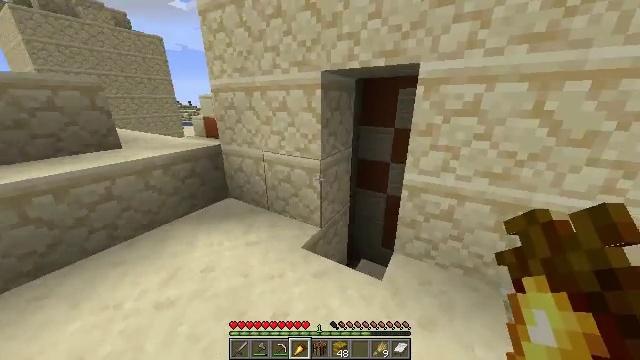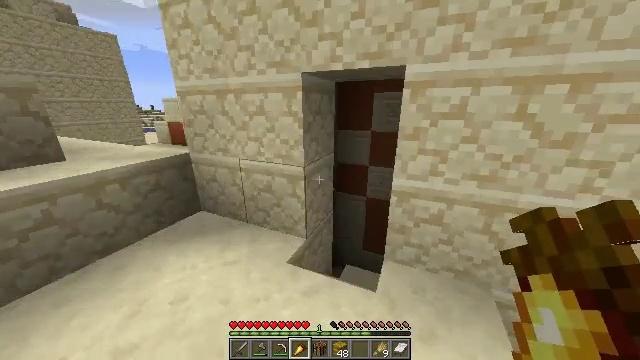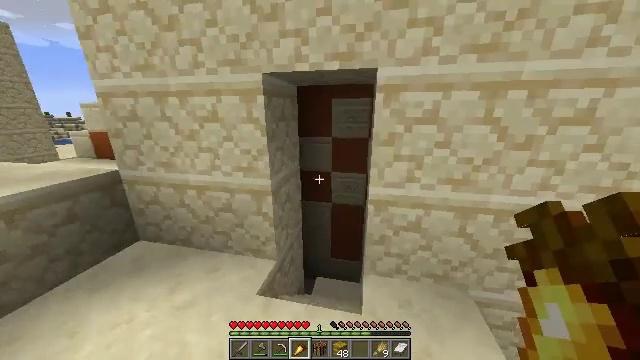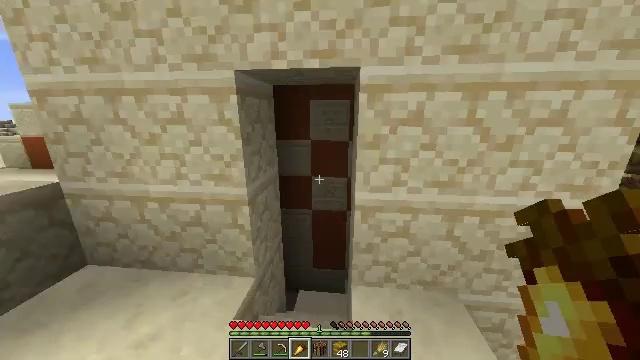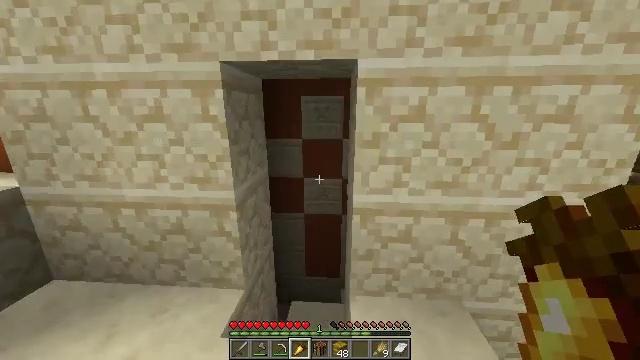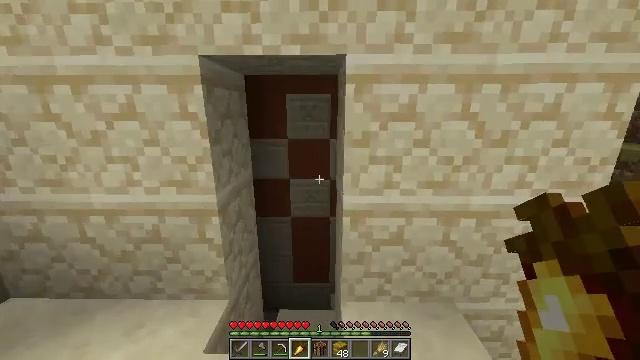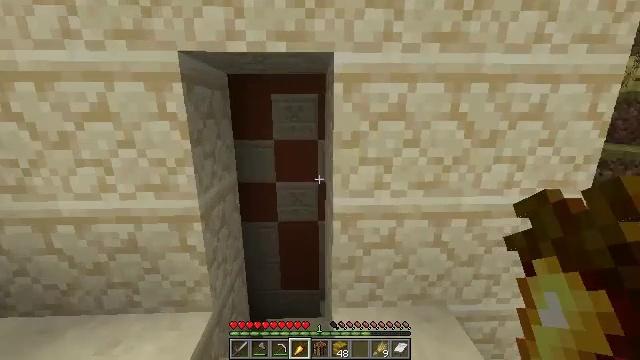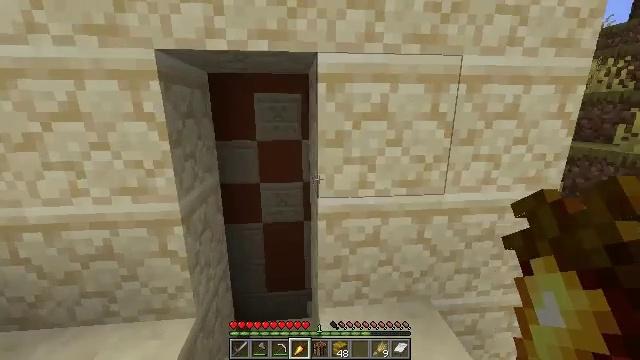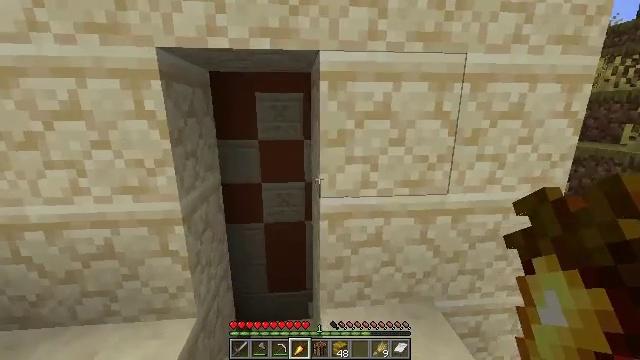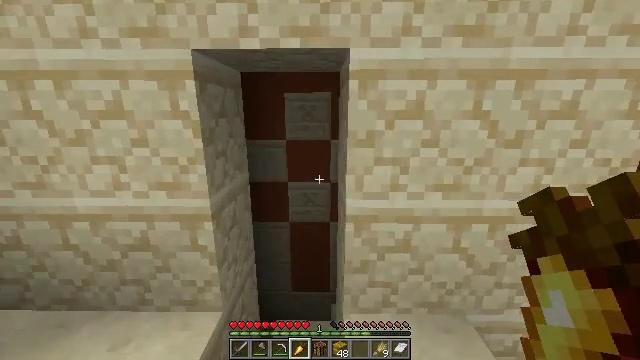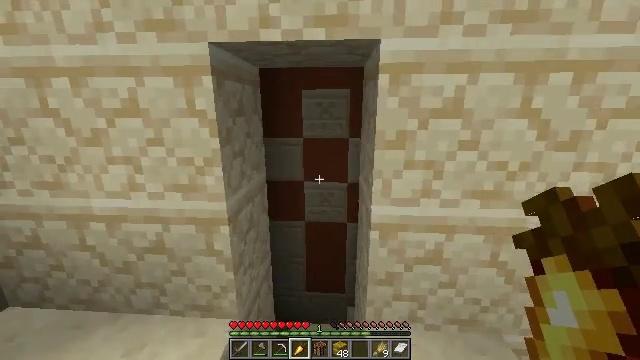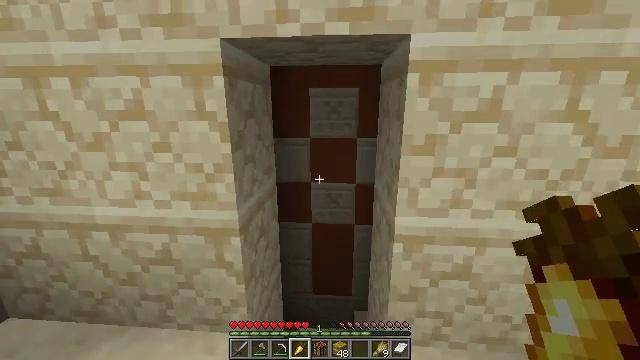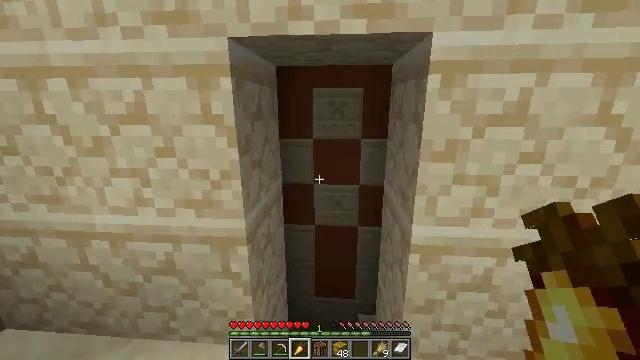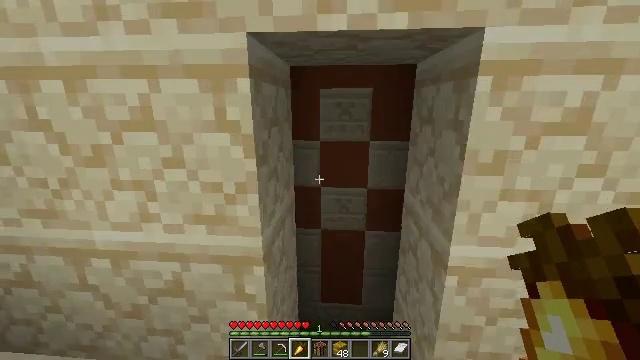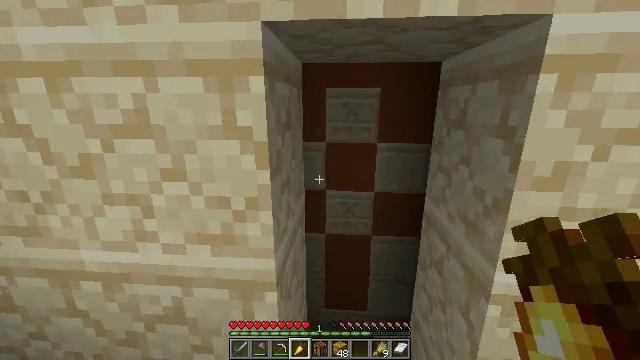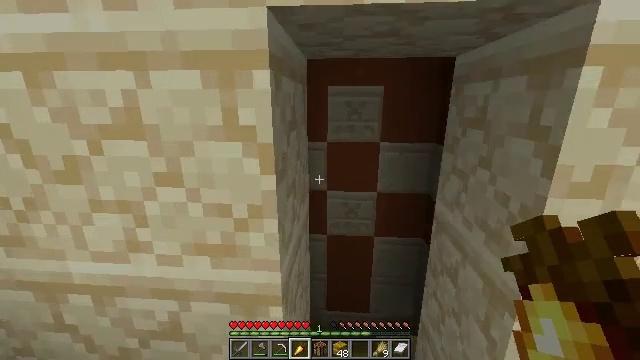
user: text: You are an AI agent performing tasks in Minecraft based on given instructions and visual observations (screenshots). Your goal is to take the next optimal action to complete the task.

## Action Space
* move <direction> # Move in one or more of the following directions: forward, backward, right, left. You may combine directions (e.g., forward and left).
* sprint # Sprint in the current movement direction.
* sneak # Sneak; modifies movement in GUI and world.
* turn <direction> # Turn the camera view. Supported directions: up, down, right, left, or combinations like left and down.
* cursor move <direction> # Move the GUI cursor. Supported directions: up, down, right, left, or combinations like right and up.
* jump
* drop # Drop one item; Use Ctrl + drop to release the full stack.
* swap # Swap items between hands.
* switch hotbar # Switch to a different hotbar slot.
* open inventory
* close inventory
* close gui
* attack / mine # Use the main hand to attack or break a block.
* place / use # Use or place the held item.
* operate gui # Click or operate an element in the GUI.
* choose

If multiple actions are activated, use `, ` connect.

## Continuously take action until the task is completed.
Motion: motion action
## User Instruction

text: Mine the orange terracotta block.
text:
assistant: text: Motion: move forward, turn right
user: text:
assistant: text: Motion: turn right and up
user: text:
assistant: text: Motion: turn right and up
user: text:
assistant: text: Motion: turn right
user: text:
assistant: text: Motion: turn right
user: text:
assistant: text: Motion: turn right
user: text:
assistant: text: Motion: turn right
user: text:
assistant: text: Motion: no_op
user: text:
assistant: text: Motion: move forward, turn left
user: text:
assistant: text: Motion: move forward and move left, turn left
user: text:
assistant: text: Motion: move forward and move left
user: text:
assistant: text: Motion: move forward and move left
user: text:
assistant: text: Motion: move forward and move left
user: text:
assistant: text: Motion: move forward
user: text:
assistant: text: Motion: no_op
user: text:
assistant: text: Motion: no_op
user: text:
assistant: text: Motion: no_op
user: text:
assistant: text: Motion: no_op
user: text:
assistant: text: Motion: no_op
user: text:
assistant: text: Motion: no_op
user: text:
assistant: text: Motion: no_op
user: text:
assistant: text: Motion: no_op
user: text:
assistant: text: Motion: turn right and down
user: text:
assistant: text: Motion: turn right and down
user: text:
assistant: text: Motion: turn right and down
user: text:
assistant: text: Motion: no_op
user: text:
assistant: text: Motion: no_op
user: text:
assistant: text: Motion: no_op
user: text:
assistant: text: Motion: turn left
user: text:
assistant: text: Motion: turn left and up